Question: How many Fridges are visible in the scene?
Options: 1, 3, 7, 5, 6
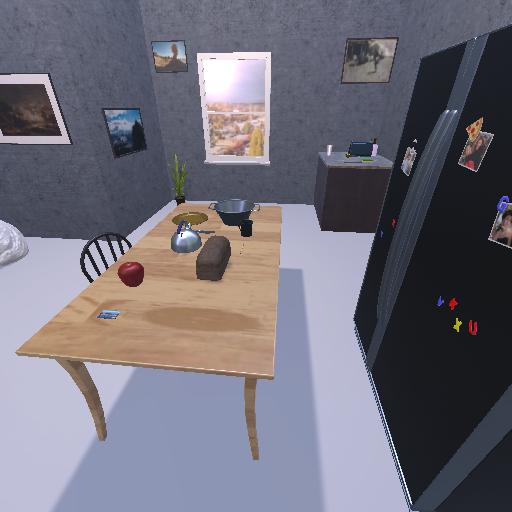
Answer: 1